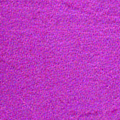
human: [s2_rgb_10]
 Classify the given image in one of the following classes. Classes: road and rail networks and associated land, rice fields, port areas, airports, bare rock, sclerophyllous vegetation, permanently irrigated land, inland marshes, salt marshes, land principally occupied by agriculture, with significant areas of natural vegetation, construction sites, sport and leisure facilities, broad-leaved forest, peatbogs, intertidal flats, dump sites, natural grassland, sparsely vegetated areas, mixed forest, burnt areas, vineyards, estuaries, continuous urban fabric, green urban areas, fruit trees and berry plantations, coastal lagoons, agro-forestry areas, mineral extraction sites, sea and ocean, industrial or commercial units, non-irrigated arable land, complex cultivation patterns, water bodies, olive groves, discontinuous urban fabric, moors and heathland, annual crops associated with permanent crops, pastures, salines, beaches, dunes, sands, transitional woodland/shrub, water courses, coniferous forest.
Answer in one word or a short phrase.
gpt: sea and ocean